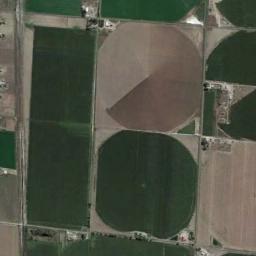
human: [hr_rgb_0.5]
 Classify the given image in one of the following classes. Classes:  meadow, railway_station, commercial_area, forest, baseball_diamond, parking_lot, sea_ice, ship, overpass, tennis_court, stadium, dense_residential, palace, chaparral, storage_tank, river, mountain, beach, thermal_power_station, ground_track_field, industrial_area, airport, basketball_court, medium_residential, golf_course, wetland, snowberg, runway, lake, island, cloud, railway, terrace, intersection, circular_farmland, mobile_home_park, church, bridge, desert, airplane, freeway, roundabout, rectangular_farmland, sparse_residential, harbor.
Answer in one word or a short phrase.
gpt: circular_farmland